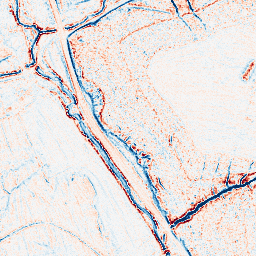
Category: edge_preserving
Decomposition family: anisotropic_diffusion
Decomposition parameters: iterations: 5
kappa: 50
gamma: 0.2
Upsampling method: sinc_blackman
Upsampling parameters: scale: 4
kernel_size: 16
Upsampling scale: 4